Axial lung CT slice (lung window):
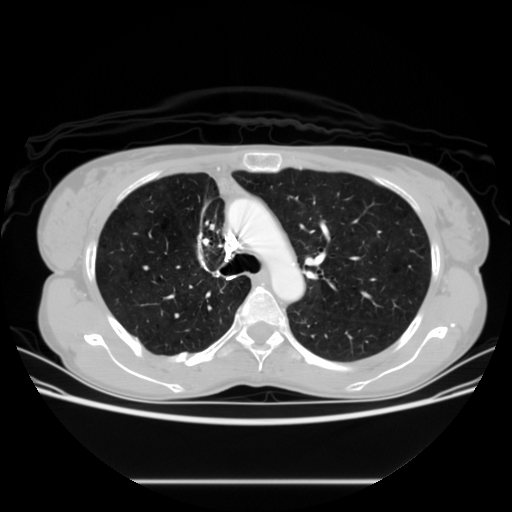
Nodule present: no